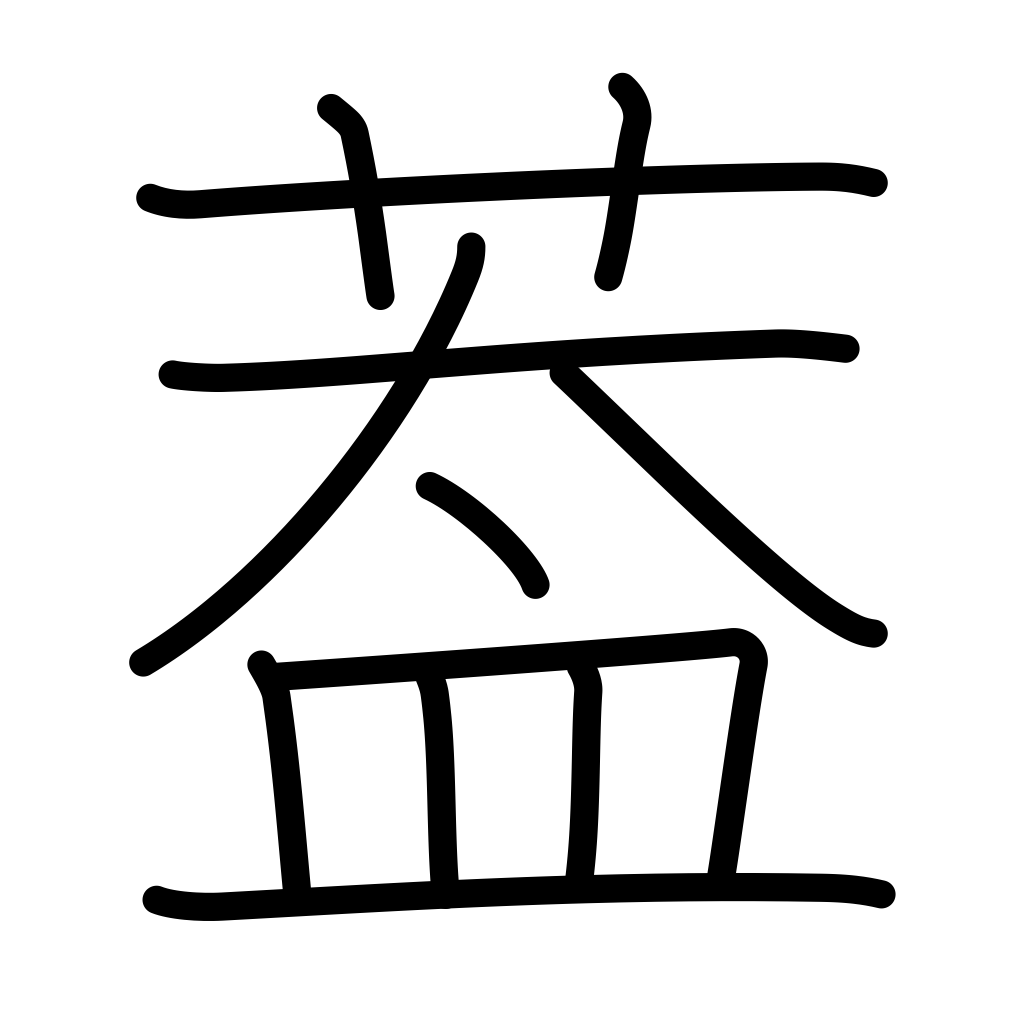
Meaning: cover, lid, flap